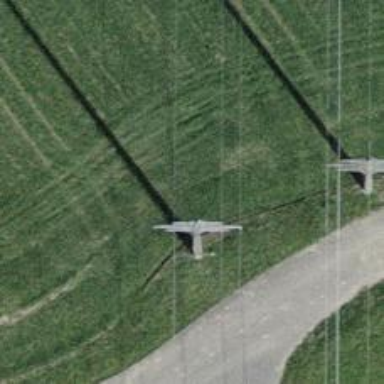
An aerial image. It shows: Power pole.